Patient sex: M
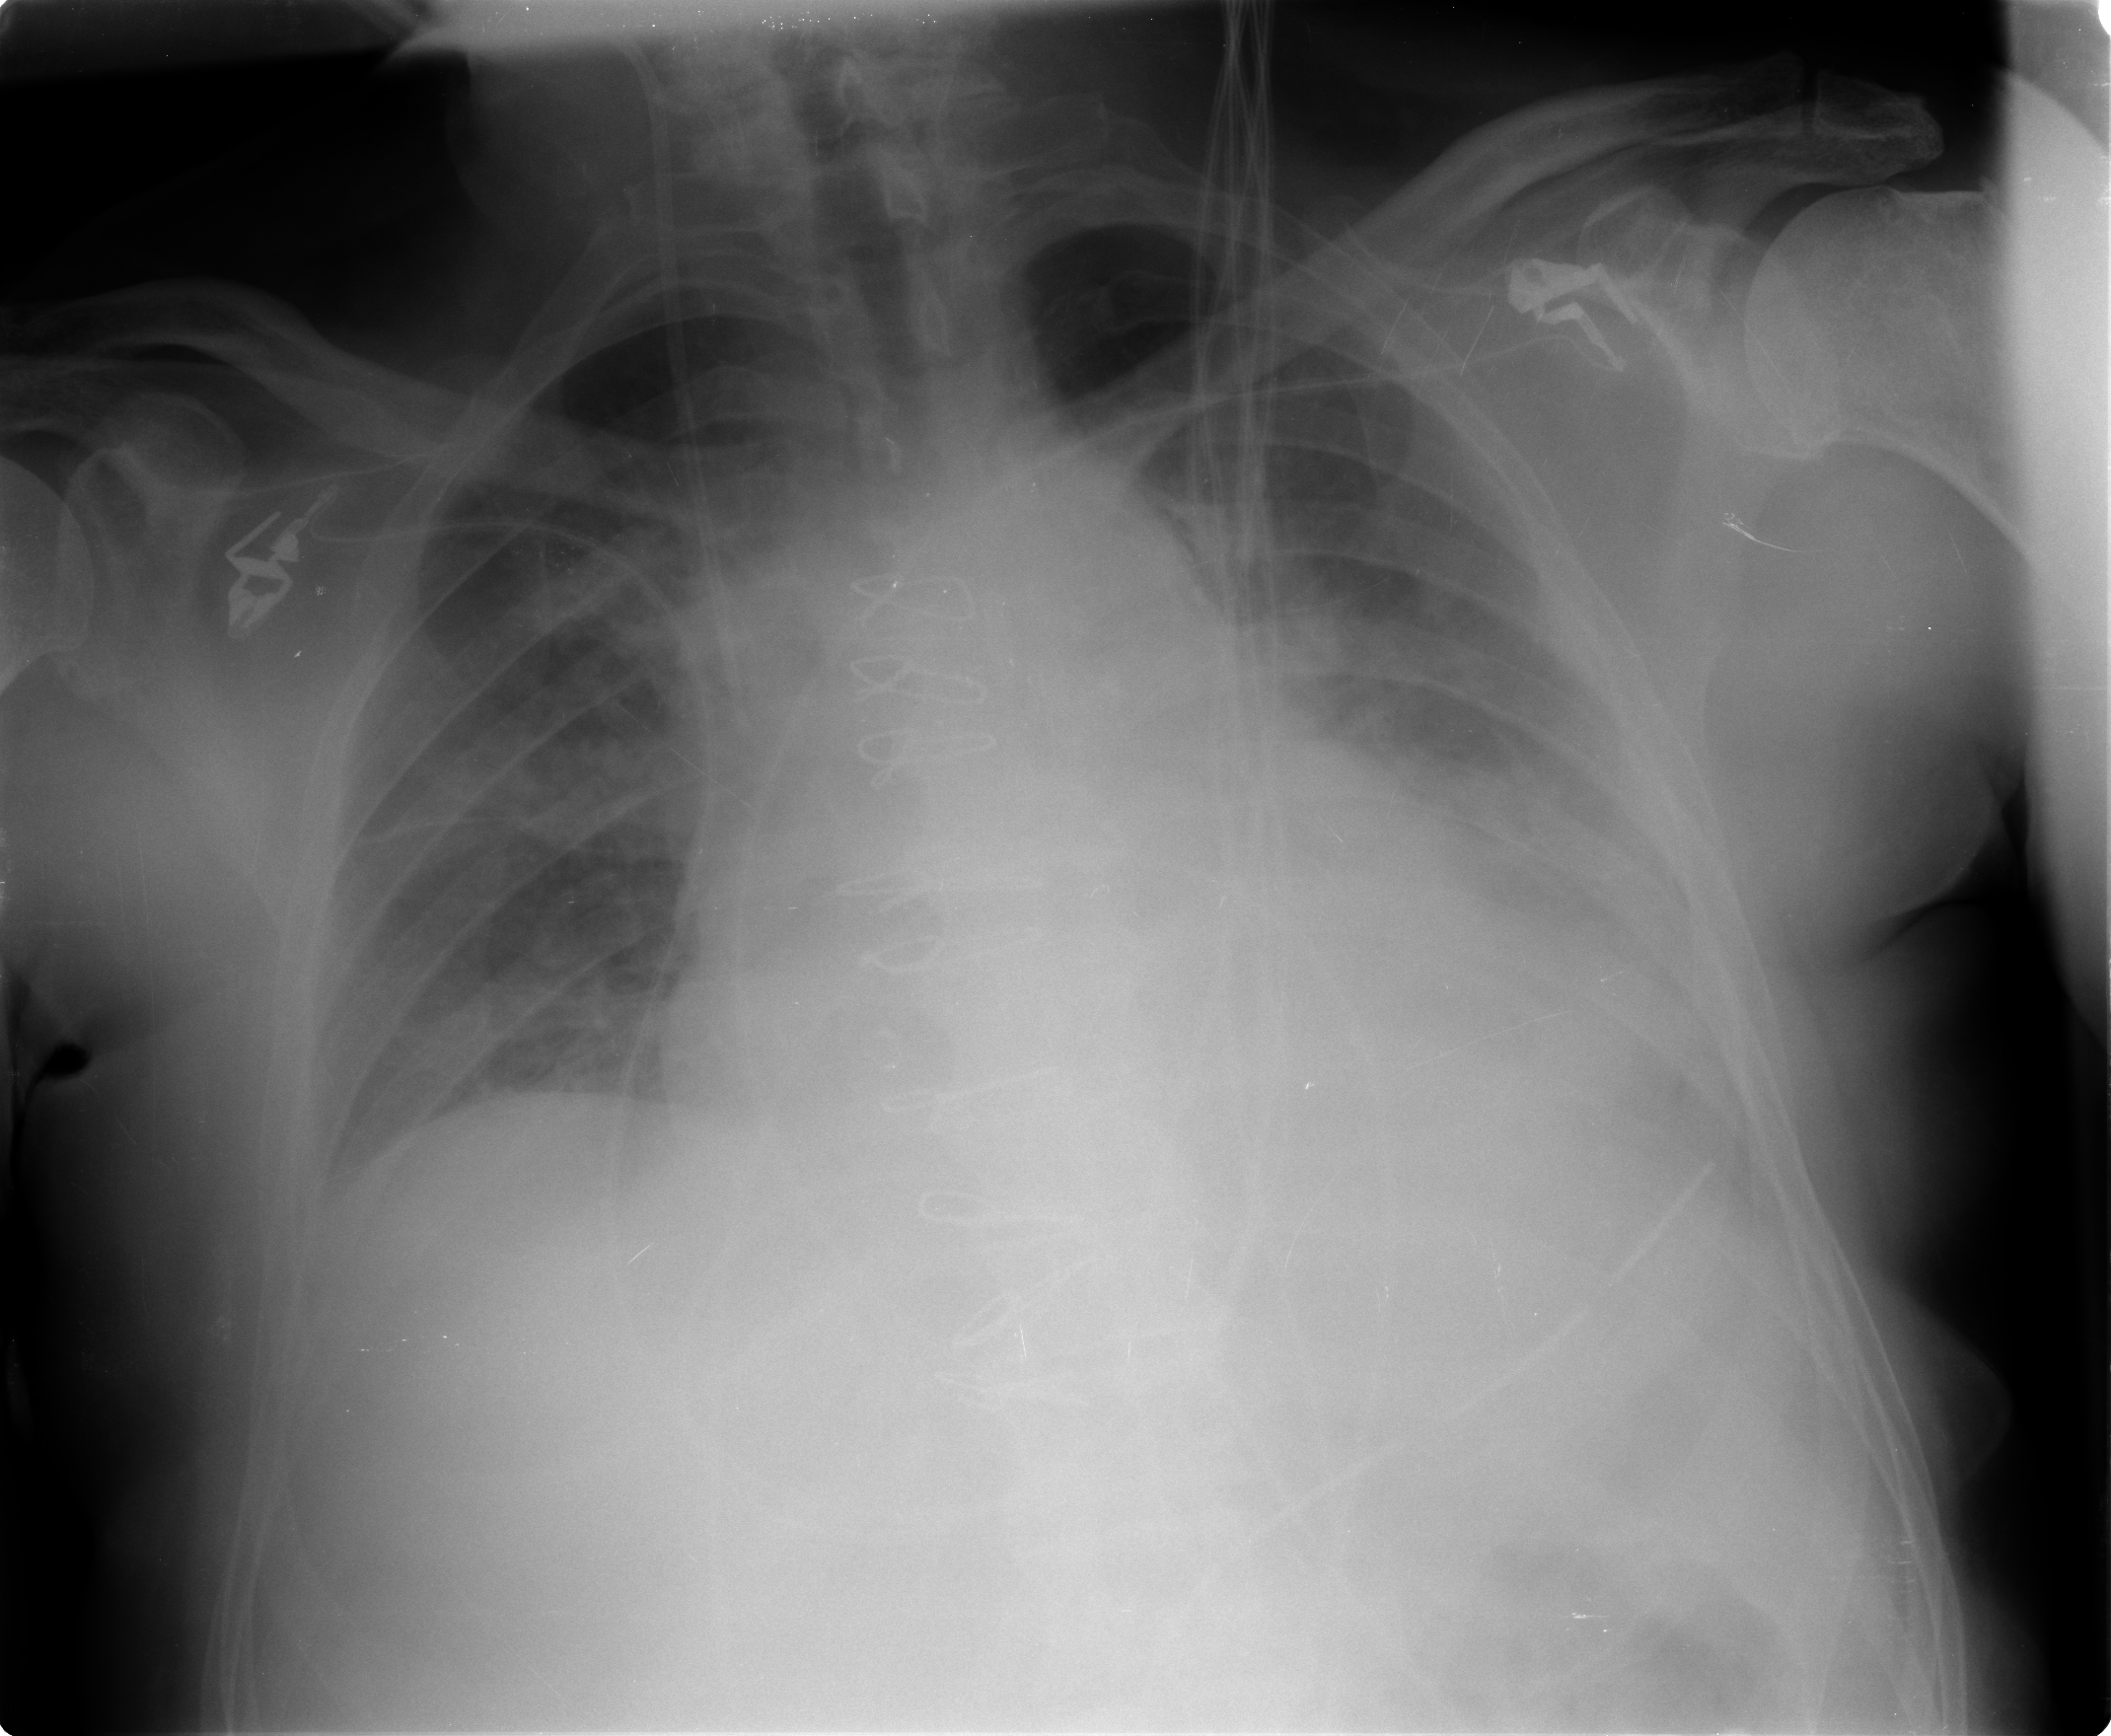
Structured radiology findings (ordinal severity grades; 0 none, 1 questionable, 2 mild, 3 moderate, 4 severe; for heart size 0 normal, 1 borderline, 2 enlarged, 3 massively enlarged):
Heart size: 2
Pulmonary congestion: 2
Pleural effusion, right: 2
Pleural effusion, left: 2
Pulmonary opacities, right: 0
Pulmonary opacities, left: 3
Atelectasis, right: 2
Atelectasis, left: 2